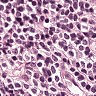
Metastatic tissue present: no